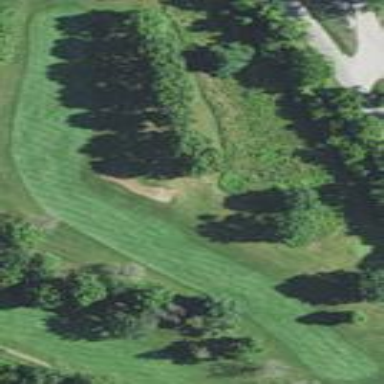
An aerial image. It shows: Scenic golf fairway.